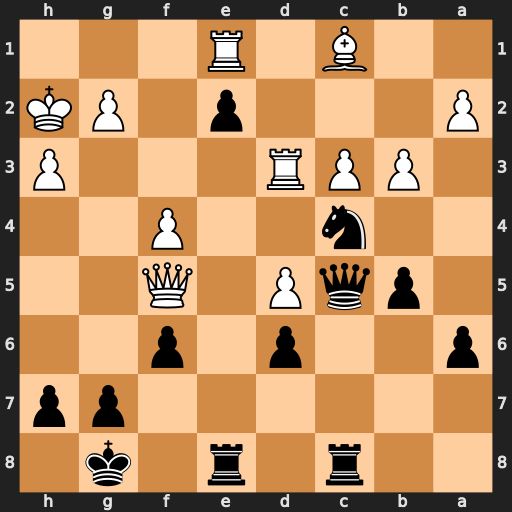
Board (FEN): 2r1r1k1/6pp/p2p1p2/1pqP1Q2/2n2P2/1PPR3P/P3p1PK/2B1R3
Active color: b
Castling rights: -
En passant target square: -
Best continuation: Qf2 Rxe2 Qxe2